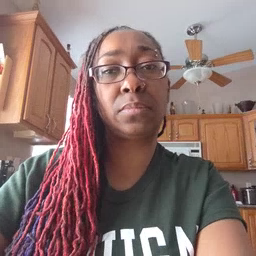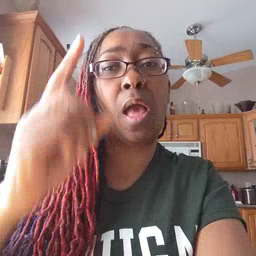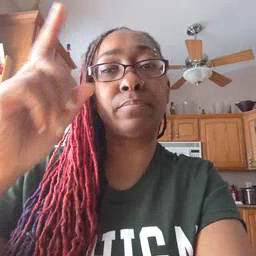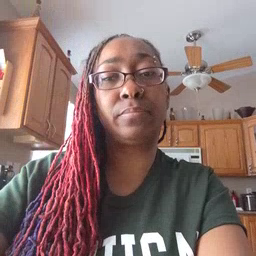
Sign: up